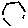
Label: hexagon